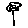
Label: flower